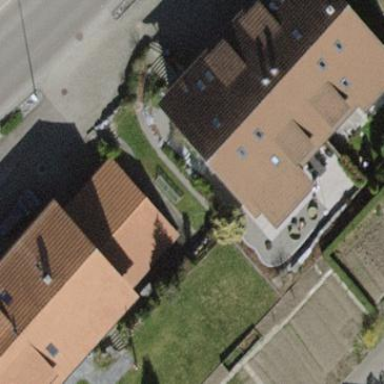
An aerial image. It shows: Building with tile roof.